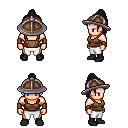
a pixel art fantasy rpg character, male body template, human, light skin, brown pirate shirt, white pants, raven long topknot hairstyle, chain helm, leather bracers, black shoes, four views (front, back, left, right), 2x2 character sprite sheet, small pixel art, hard edges, no anti-aliasing